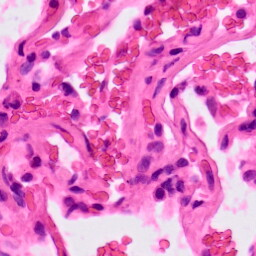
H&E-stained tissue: Lung